Field crop: maize
Growth stage: 2
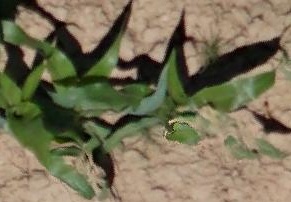
Species: maize